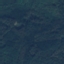
Label: Forest